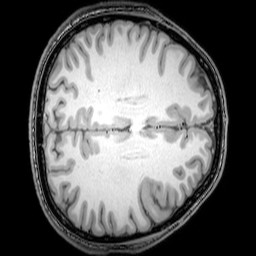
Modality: T1w
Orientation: axial
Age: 24
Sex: male
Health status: healthy
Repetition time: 0.081 s
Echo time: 0.037 s